You are looking at the wavelet scalogram of a bearing's acceleration signal. Classify the bearing condition as one of: normal, inner_race, outer_race, ball.
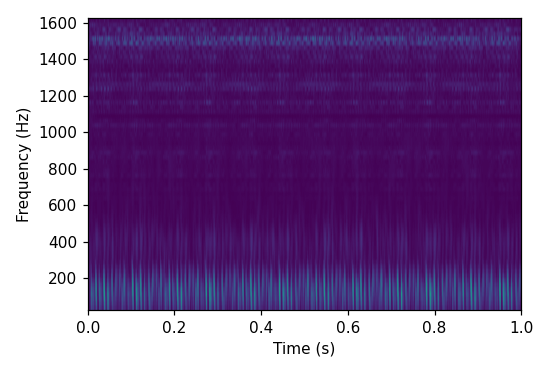
Answer: outer_race